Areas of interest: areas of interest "Northeast Charity Cemetery"
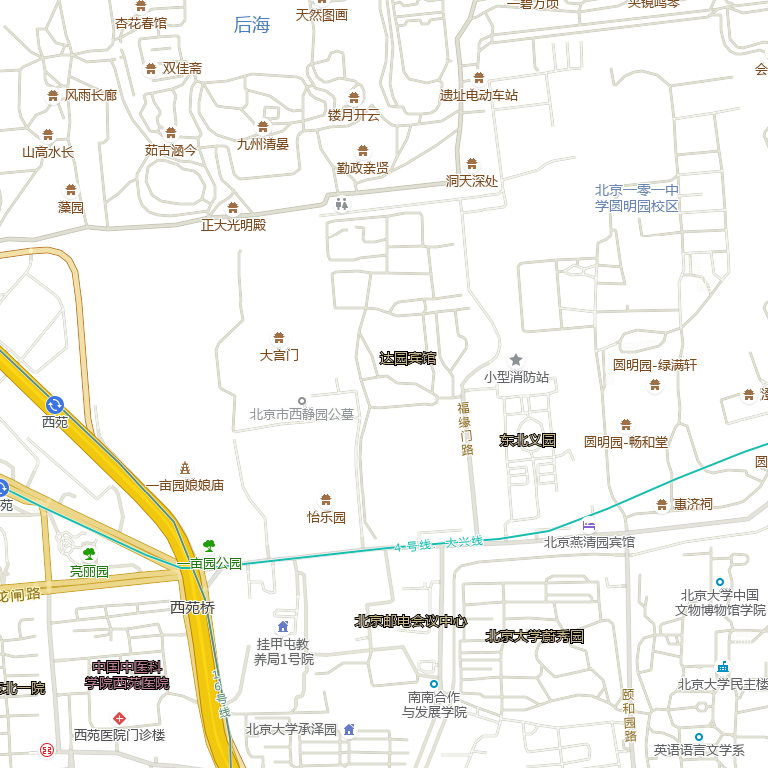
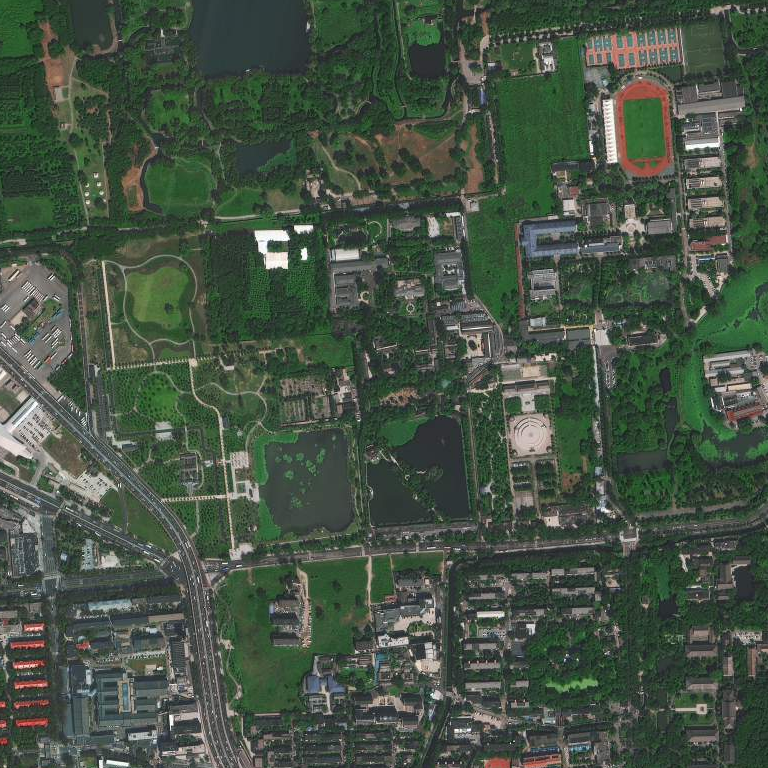